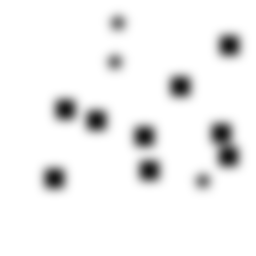
Squares: 9
Triangles: 0
Stars: 3
Total shapes: 12